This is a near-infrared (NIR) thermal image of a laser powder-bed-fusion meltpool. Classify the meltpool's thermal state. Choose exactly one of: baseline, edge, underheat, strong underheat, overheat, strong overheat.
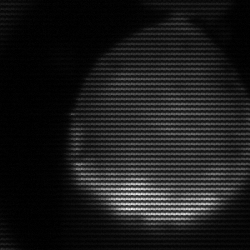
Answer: edge